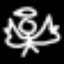
Label: angel